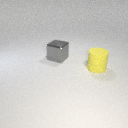
large yellow rubber cylinder in front of large gray metal cube